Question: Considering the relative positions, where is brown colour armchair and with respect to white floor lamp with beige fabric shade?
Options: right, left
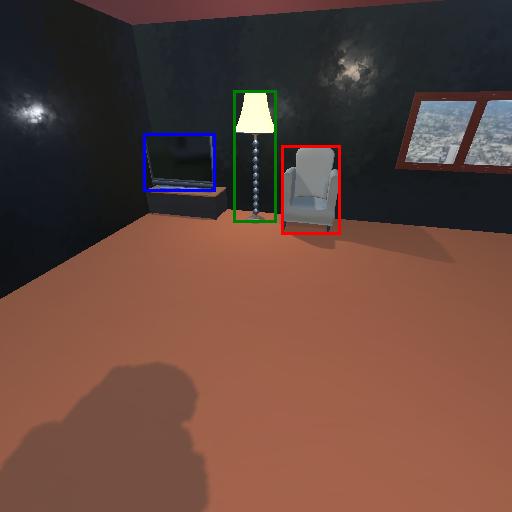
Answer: right